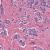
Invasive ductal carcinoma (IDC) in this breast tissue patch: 1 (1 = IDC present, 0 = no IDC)